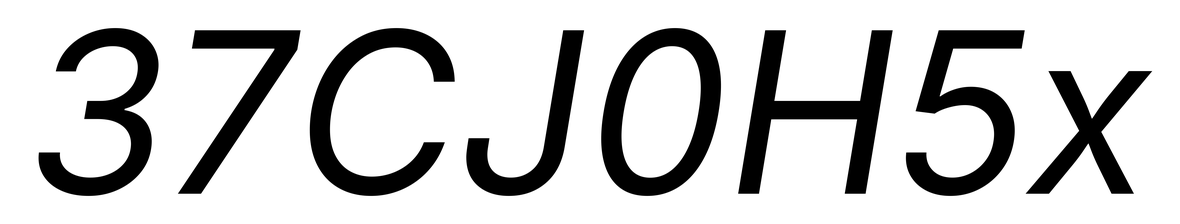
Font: Inter-Italic_Italic